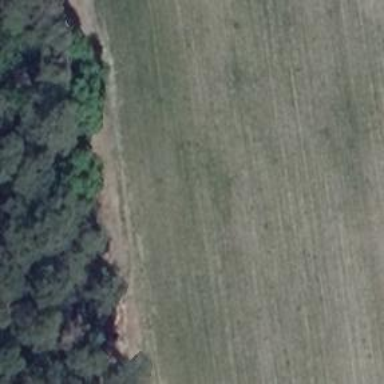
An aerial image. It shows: Grass track road with grade 5 tracktype.